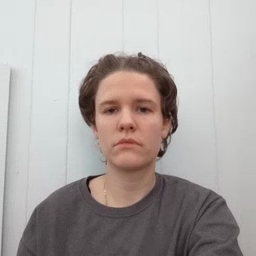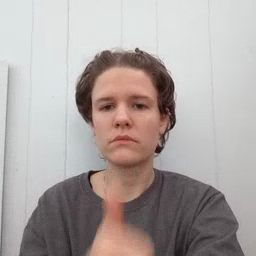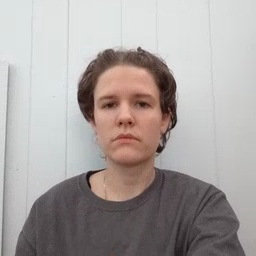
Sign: not